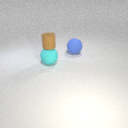
large cyan rubber sphere to the left of large blue rubber sphere